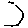
Label: hexagon